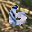
Label: 6